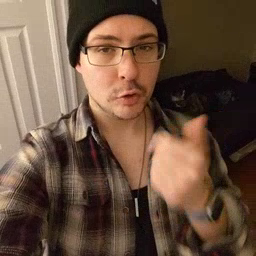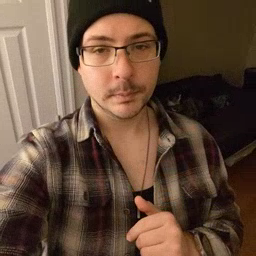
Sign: better